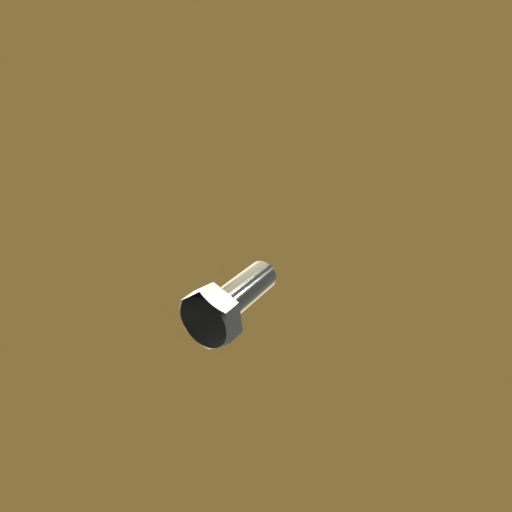
Label: bolt